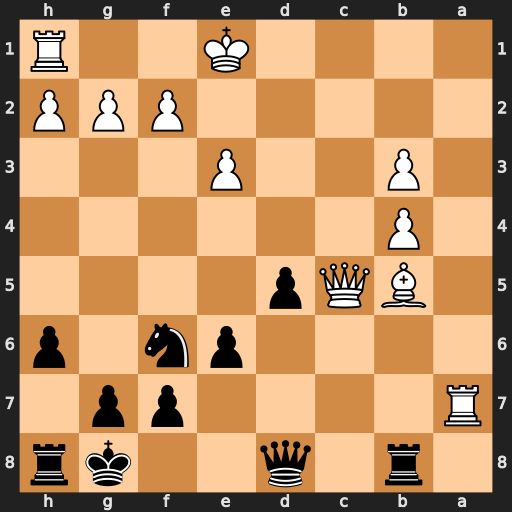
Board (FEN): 1r1q2kr/R4pp1/4pn1p/1BQp4/1P6/1P2P3/5PPP/4K2R
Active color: b
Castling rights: K
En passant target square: -
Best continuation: Ne4 Qc6 Rc8 Qe8+ Qxe8